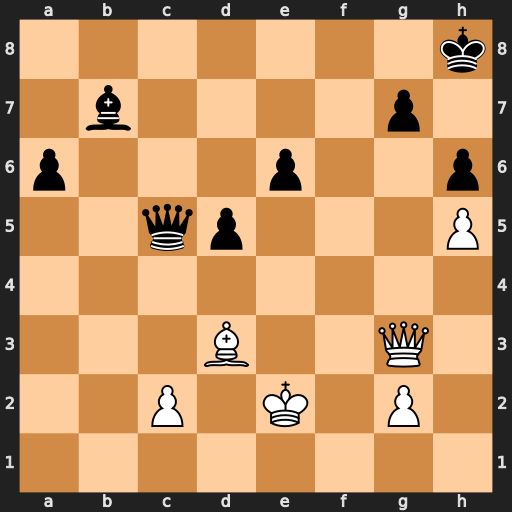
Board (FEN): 7k/1b4p1/p3p2p/2qp3P/8/3B2Q1/2P1K1P1/8
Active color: w
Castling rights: -
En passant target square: -
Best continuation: Qg6 Kg8 Qe8+ Qf8 Bh7+ Kxh7 Qxf8